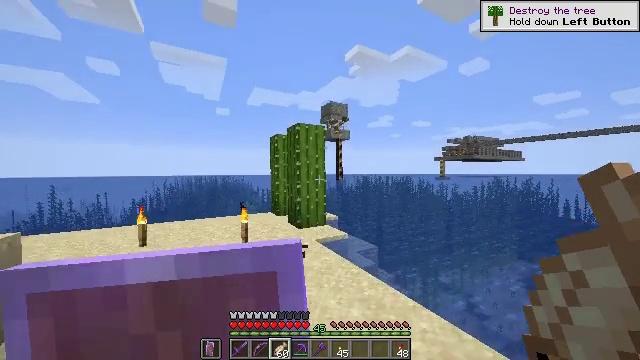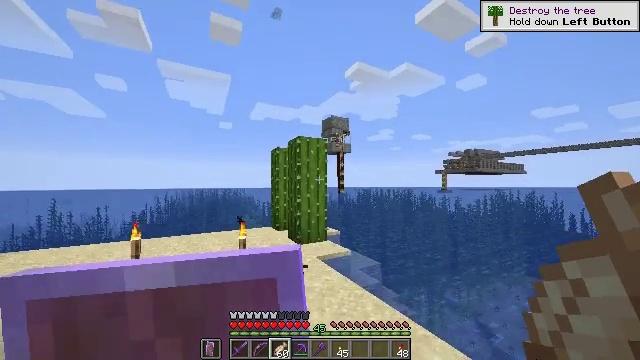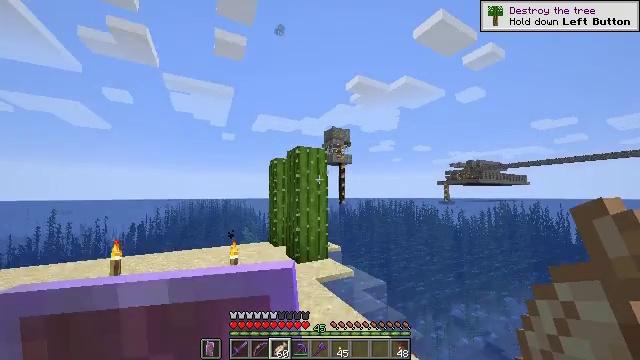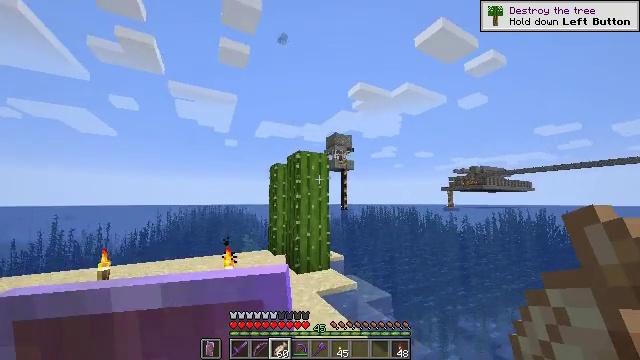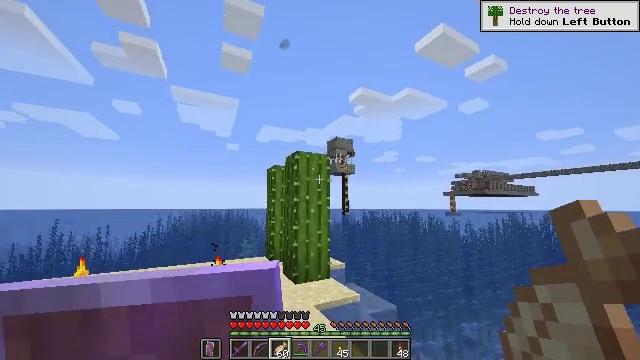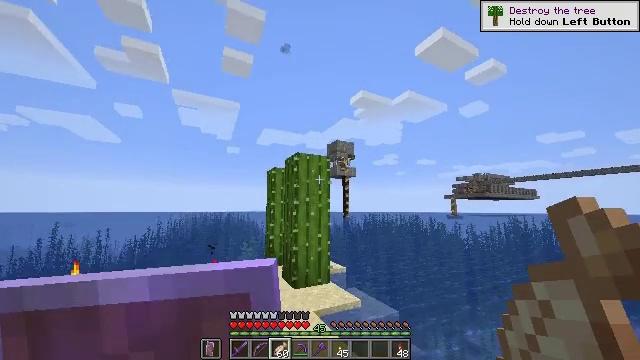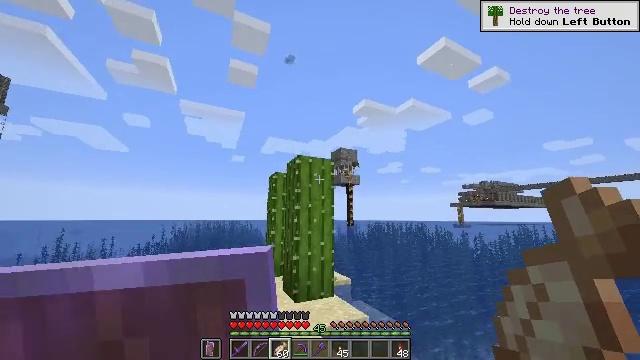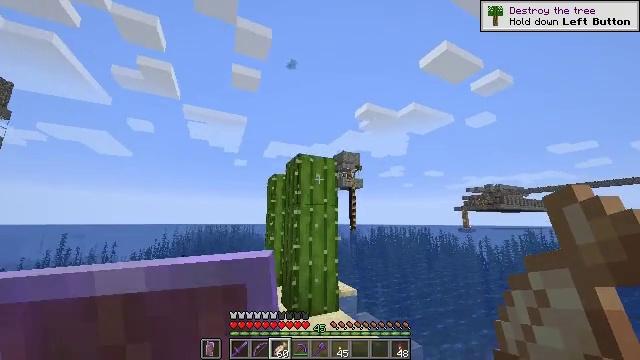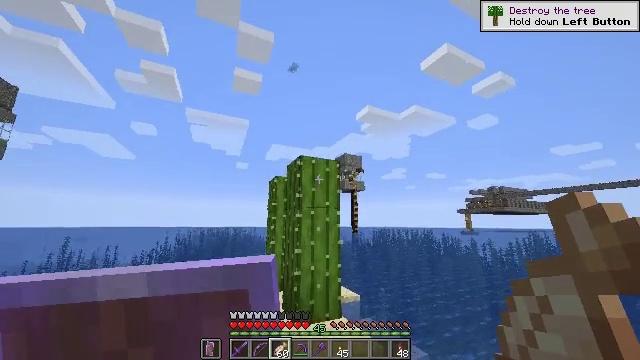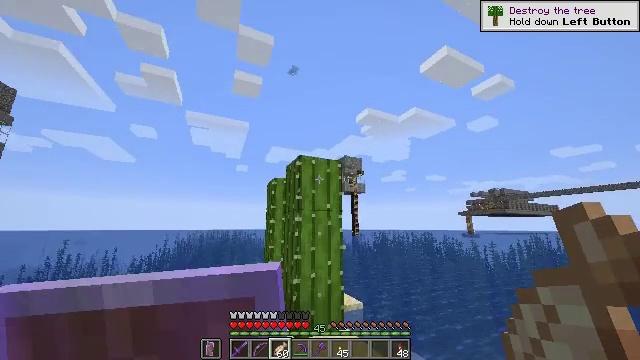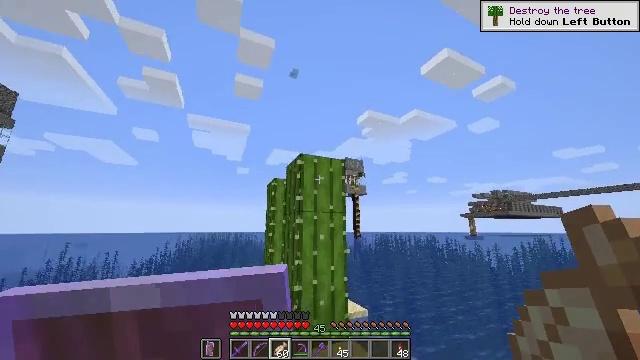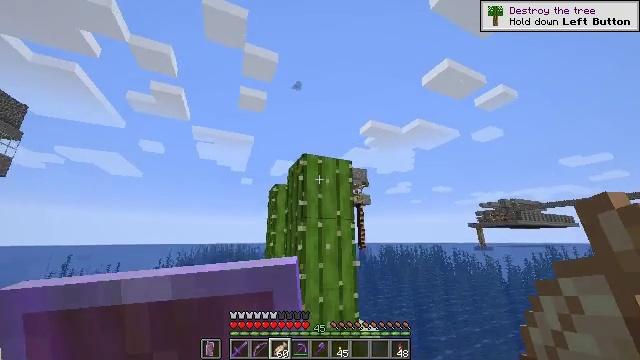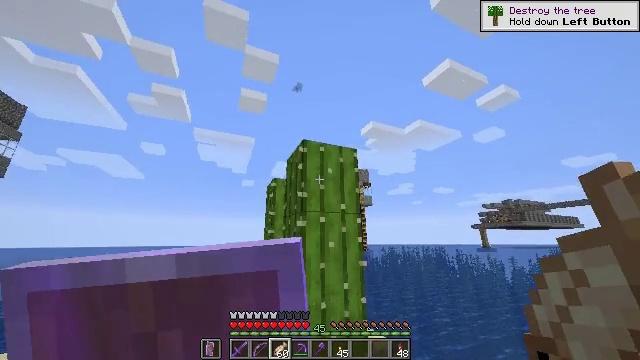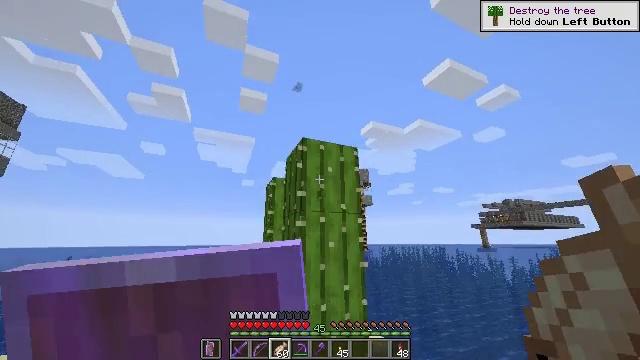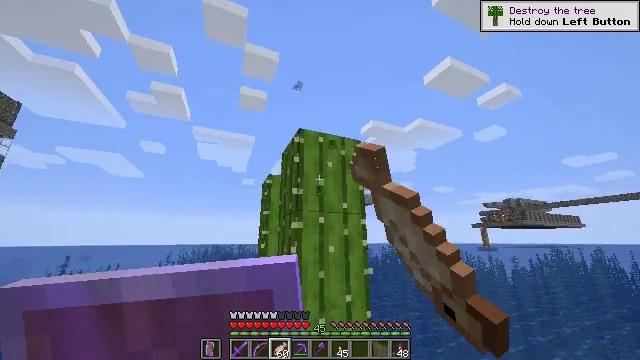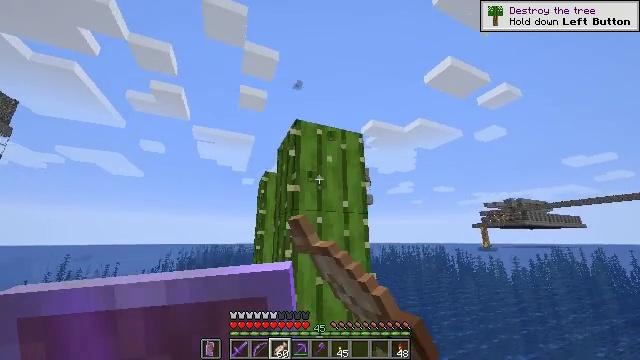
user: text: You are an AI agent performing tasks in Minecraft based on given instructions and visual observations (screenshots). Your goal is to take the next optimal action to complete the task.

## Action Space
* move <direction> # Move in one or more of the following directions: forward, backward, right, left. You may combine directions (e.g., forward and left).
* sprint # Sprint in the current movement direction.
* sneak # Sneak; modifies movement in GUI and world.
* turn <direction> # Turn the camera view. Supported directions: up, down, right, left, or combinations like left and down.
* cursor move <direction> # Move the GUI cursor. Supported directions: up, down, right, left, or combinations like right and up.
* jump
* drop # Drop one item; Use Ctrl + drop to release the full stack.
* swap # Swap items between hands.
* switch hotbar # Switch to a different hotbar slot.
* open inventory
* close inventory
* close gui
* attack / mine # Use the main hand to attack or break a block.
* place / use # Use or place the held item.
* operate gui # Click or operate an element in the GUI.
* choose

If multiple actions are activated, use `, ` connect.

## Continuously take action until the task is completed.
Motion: motion action
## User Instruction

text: Mine cactus from the desert.
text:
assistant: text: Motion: move forward, sprint, turn up
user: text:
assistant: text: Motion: move forward, sprint, turn up
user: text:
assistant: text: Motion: move forward, sprint, turn up
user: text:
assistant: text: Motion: move forward, sprint, turn up
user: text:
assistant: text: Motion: move forward, sprint
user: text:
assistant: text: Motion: move forward, sprint, turn left and up
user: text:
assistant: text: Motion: move forward, sprint, turn up
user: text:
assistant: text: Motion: move forward, sprint
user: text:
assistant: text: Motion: move forward, sprint
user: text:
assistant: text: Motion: move forward, sprint
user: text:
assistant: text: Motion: move forward, sprint, turn up
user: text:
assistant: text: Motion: move forward, sprint
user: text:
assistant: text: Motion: move forward, sprint, attack / mine
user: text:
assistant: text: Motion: move forward, sprint, attack / mine
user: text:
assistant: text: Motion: move forward, attack / mine
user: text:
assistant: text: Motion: move forward, attack / mine
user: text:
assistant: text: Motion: turn up, attack / mine
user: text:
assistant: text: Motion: attack / mine
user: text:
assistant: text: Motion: turn up, attack / mine
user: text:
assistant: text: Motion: turn up, attack / mine
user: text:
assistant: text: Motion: attack / mine
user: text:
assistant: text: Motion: attack / mine
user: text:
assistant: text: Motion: turn up, attack / mine
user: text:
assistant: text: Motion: attack / mine
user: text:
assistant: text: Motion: attack / mine
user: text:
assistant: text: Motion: attack / mine
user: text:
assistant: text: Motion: turn up, attack / mine
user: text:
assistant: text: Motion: attack / mine
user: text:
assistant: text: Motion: attack / mine
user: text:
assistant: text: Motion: attack / mine